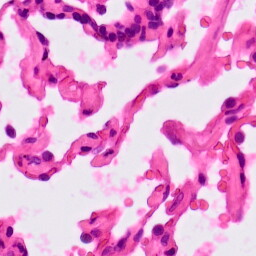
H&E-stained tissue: Lung